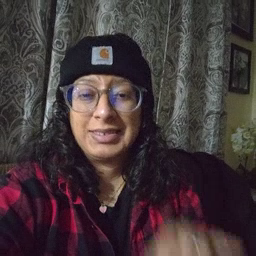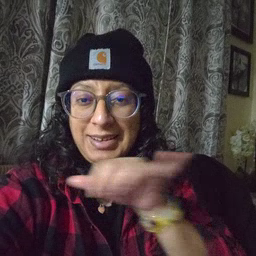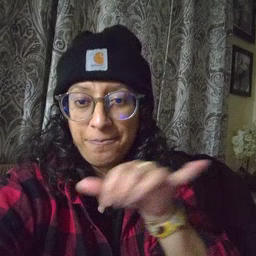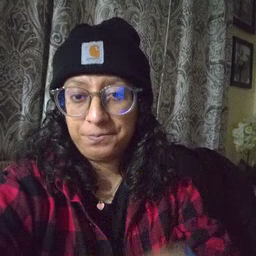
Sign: same